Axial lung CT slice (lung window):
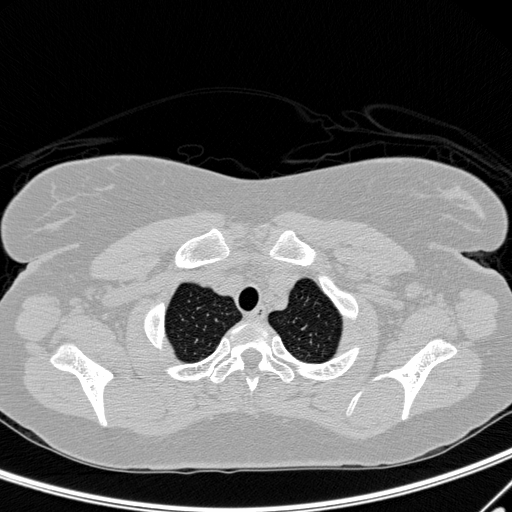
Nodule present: no